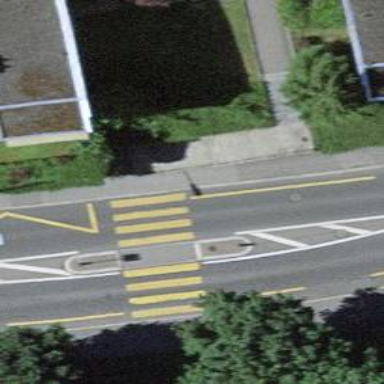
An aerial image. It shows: Uncontrolled zebra crossing with central island.